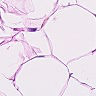
Metastatic tissue present: no